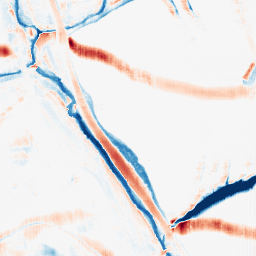
Category: morphological
Decomposition family: morphological_rect
Decomposition parameters: operation: average
width: 10
height: 20
Upsampling method: fft_zeropad
Upsampling parameters: scale: 4
Upsampling scale: 4